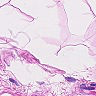
Metastatic tissue present: no